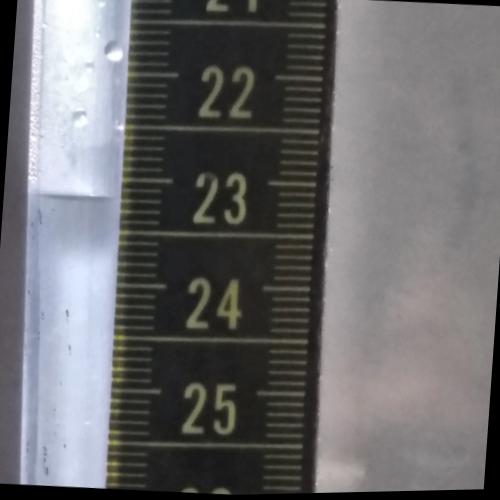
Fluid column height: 23.2 cm